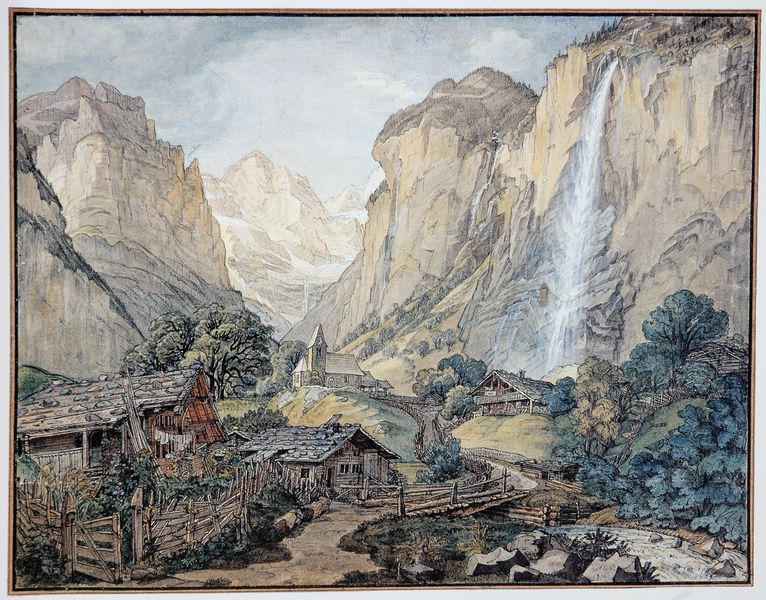
Titel: Das Lauterbrunnental mit dem Staubbachfall
Künstler: Ludwig Vogel
Standort: Schweinfurt
Institution: Museum Georg Schäfer
Schlagwörter: baum, berg, blau, felsen, gestein, himmel, schatten, wasser, weiß, wolken, aquarell, bäume, fluss, gelb, grün, kirchturm, landschaft, ocker, see, ufer, wäsche, abend, braun, fenster, grau, holz, licht, pastell, schwarz, skizze, straße, zeichnung, dach, haus, rot, schnee, weg, wiese, wolke, zaun, beige, malerei, wand, spitze, stein, steine, bild, bach, baumstamm, einsamkeit, feld, häuser, morgen, mühle, natur, brücke, büsche, gewässer, hütte, kirche, pfad, wege, wiesen, realismus, pflanzen, tal, wald, wasserfall, bauern, schuppen, turm, garten, balkon, gischt, wäscheleine, leine, abhang, mittag, berge, fels, gebirge, gipfel, klippen, dorf, dächer, grafik, graphik, alm, geröll, hochgebirge, schlucht, steil, bauernhof, hütten, zäune, idylle, häuse, romantik, strom, sturzbach, steg, geländer, stimmung, hoch, tor, bergdorf, laviert, ruine, scheune, übergang, wandern, alpen, druck, druckgraphik, lithographie, schweiz, stich, illustration, bleistift, ruinen, österreich, gedeckt, karg, gebirgsbach, dorfkirche, gemeinde, kapelle, gehöft, gebirgslandschaft, heroische landschaft, postkarte, kitsch, koch, gebierge, holzhaus, joseph anton koch, bergbach, klamm, schindeln, alpin, felschen, buntstift, zeichung, gipfelkreuz, stick, bauernhöfe, coloriert, holzhäuser, gartentor, kaskade, holzhütten, wander, gebirgsdorf, abhnag, steilwand, hinnel, steilwände, felsenw, holzzäune, horizontblick, weolken, gletcher, 1800, 1700, almütten, kolorierter stich, historisierned, weg wandern romantik, wendern, gebiergsdorf